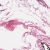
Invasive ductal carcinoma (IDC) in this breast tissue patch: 0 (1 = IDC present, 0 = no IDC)